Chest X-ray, AP view. Patient: 22 years old, sex M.
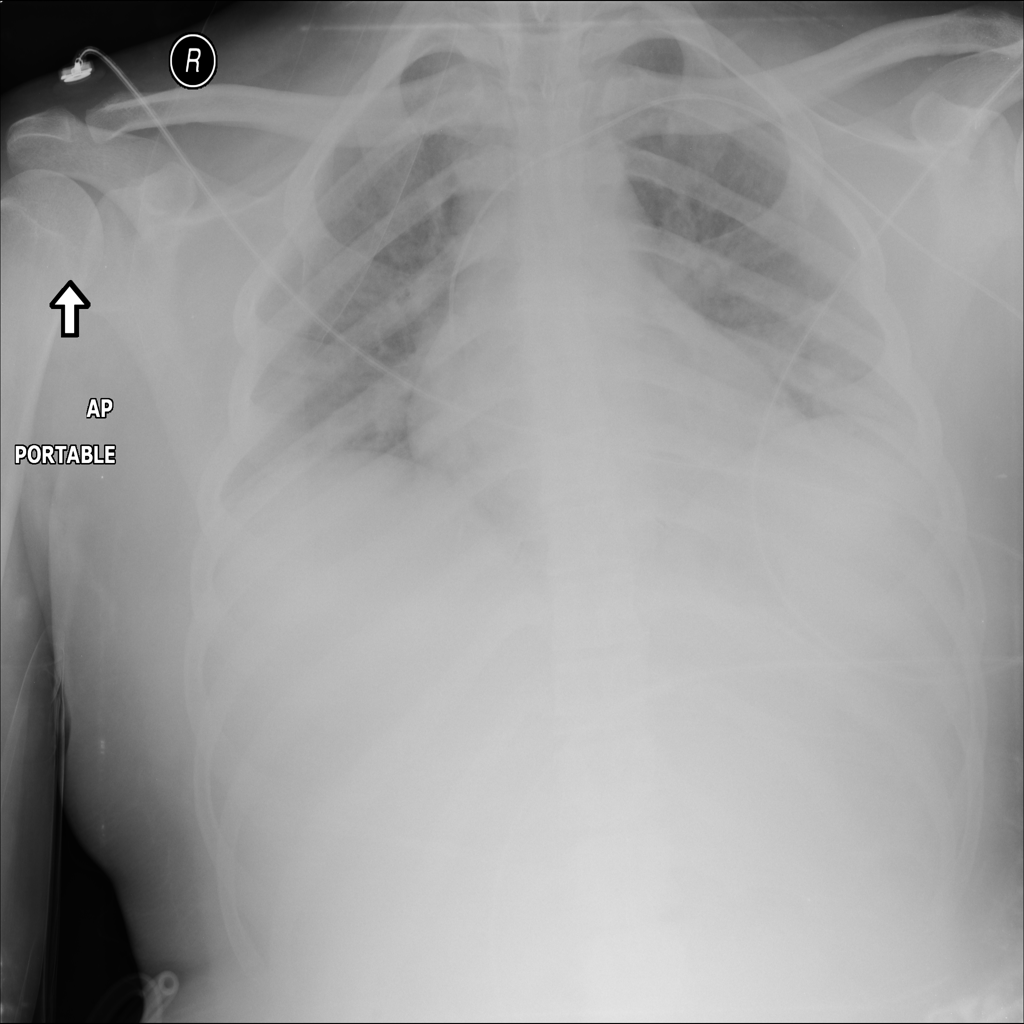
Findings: No Finding